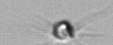
Label: Calciopappus